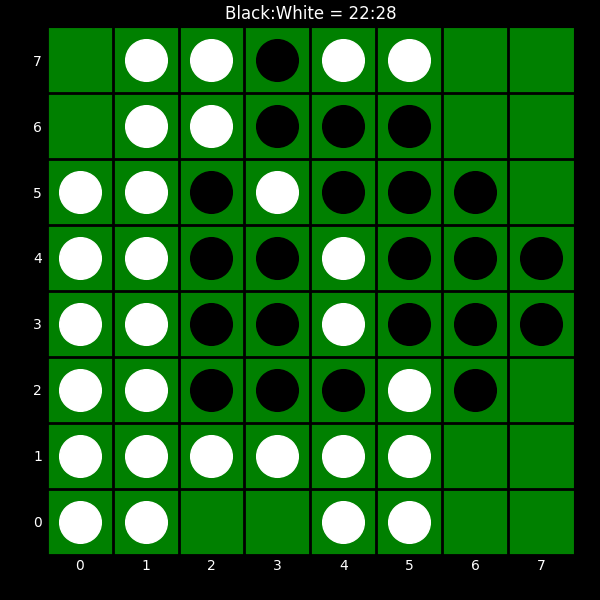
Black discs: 22
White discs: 28